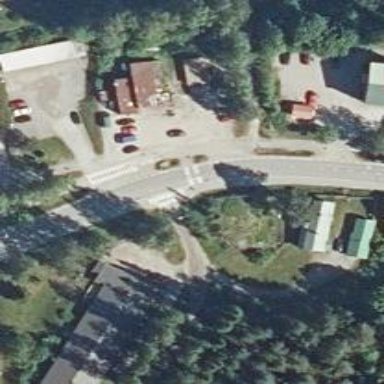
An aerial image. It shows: Asphalt cycleway with zebra crossing for cyclists.